Question: Here's an image I'd like to recreate with HTML/CSS:

The center gradient is easy enough, as are the two rings (a border around the center, and a div around that div that has its own border). The outside shadow on the left seems simple enough as well.
Here's my best approximation so far (<URL>:
'''
<div id="youedge">
<div id="youlight" class="round border radialgradientbg">
</div>
</div>
#youedge {
border:30px solid #888;
border-radius:190px;
width:190px;height:190px;margin:50px;
box-shadow:-30px 0 0 #555;
}
#youlight { width:150px; height:150px; background-color:#2b0c0f; }
.round { border-radius:190px; }
.border { border:20px solid #777; }
body { background-color:#999; }
.radialgradientbg {
background: -moz-radial-gradient(center, ellipse cover, #4c1113 0%, #16040a 100%); /* FF3.6+ */
background: -webkit-gradient(radial, center center, 0px, center center, 100%, color-stop(0%,#4c1113), color-stop(100%,#16040a)); /* Chrome,Safari4+ */
background: -webkit-radial-gradient(center, ellipse cover, #4c1113 0%,#16040a 100%); /* Chrome10+,Safari5.1+ */
}
'''
What I can't figure out is the 3D lighting effects on the two gray borders around the center. Is there a way to accomplish this in CSS?
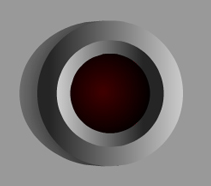
Answer: You could do it with a single element and using ':before' and ':after' along with 'linear-gradient' and 'box-shadow'..
The idea is to put two circles behind the main element with opposite linear gradient backgrounds..
'''
.circle-3d {
position: relative;
width: 150px;
height: 150px;
background: black;
border-radius: 50%;
margin:2em;
}
.circle-3d:before {
position: absolute;
content: '';
left: -20px;
top: -20px;
bottom: -20px;
right: -20px;
background: linear-gradient(90deg, #666, #ccc);
border-radius: 50%;
z-index: -2;
box-shadow: -20px 0 10px -5px #000;
}
.circle-3d:after {
position: absolute;
left: -10px;
top: -10px;
bottom: -10px;
right: -10px;
background: linear-gradient(270deg, #222, #eee);
content: '';
border-radius: 50%;
z-index: -1;
}
'''
'''
<div class="circle-3d"></div>
'''